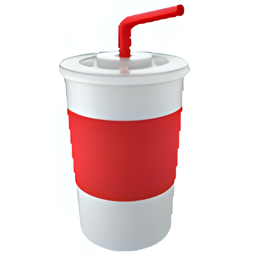
Name: cup with straw
Emoji: 🥤
Group: Food & Drink
Sub-group: drink